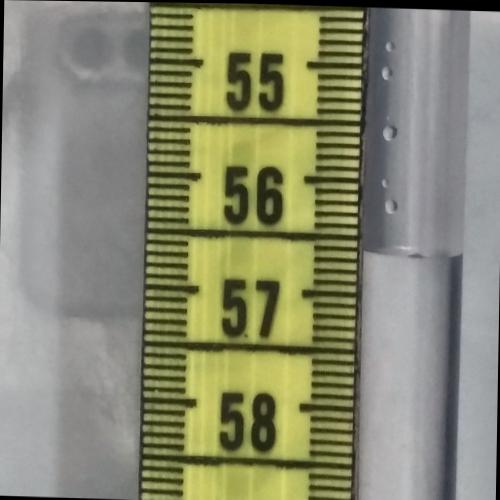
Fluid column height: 56.6 cm